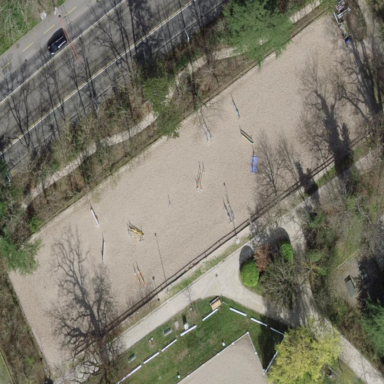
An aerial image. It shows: Equestrian pitch for leisure land sports.